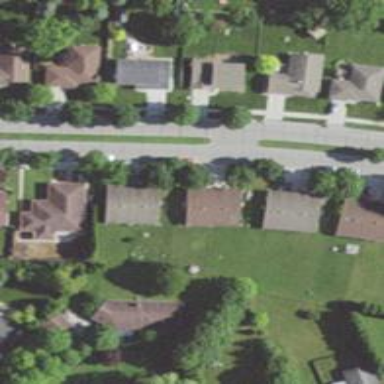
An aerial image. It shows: Residential road.